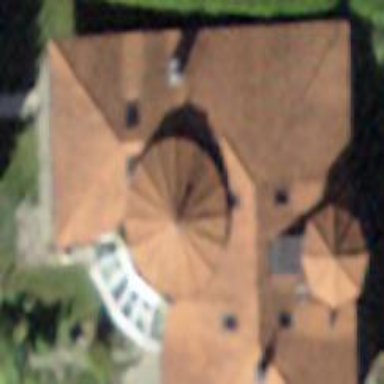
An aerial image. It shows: Building with red hipped roof.